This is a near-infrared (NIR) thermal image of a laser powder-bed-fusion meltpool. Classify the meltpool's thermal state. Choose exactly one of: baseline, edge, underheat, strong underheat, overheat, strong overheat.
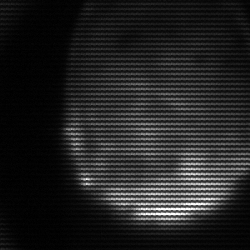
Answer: edge